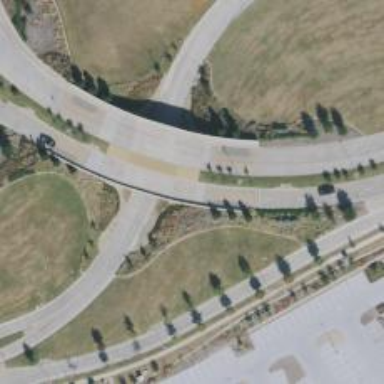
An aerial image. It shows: Tertiary road with bridge.